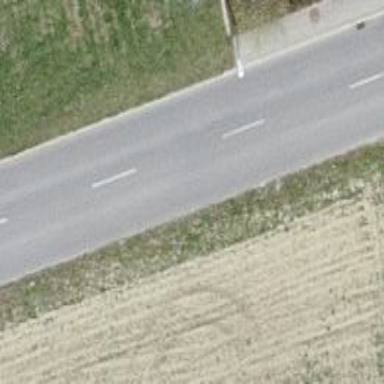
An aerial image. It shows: Tertiary road.